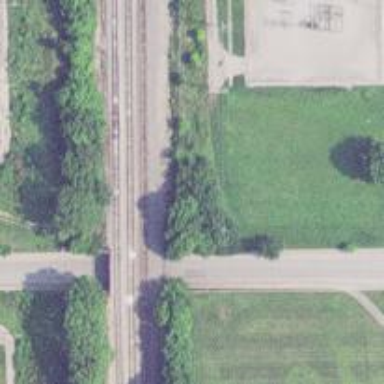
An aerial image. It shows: Railway crossing.